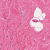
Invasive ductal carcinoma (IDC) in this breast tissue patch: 0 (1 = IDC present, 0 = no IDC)